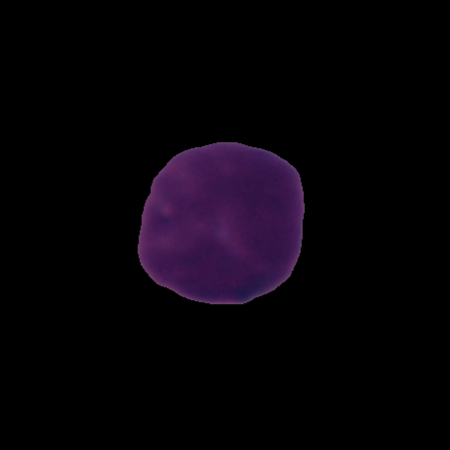
Label: healthy